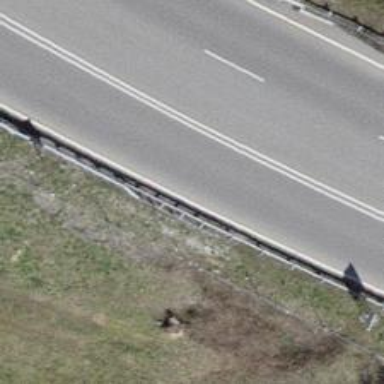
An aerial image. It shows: Asphalt motorway categorized as trunk road.